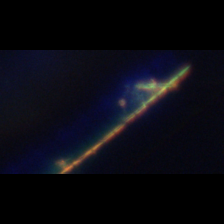
Taxon: Psuedo-nitzschia
Group: Diatoms